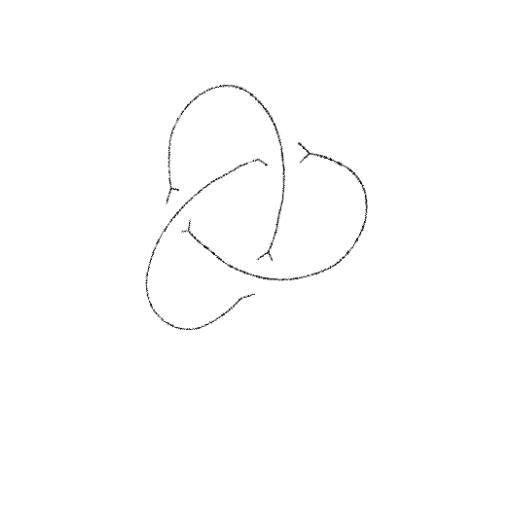
Crossing number: 3